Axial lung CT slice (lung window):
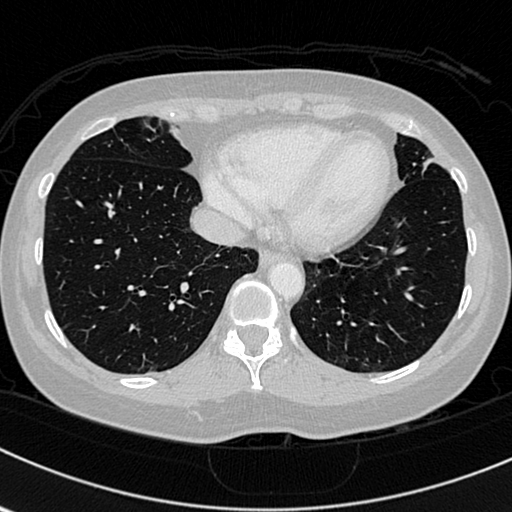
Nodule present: no